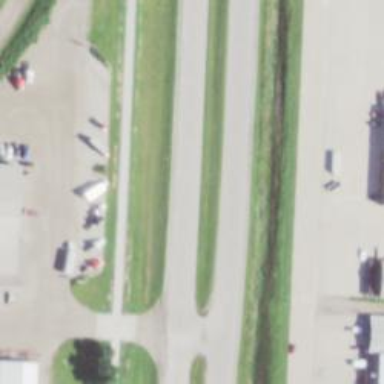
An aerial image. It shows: This image shows trunk highway that functions as expressway.